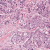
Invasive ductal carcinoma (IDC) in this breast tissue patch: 1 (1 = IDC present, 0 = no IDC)